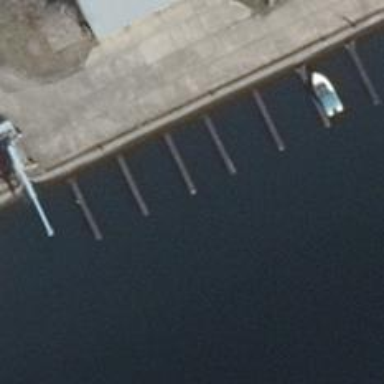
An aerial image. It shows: Man-made pier.